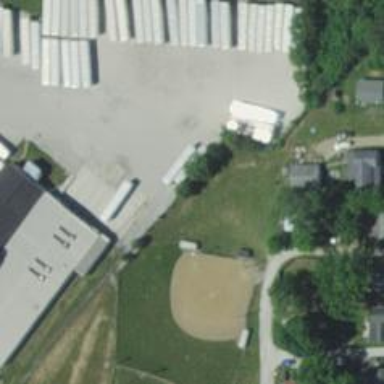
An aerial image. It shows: Siding service facility.